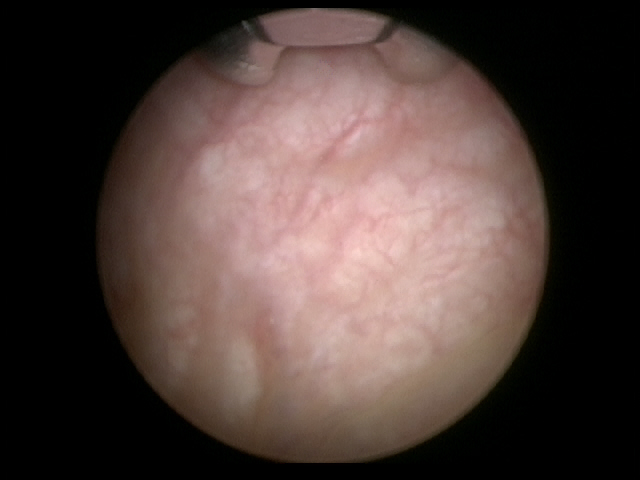
Modality: WLC
Class: Non-malignant
Subclass: BenignNOS
Lesion: L1
Morphology: Papillary
Bladder cancer association: No